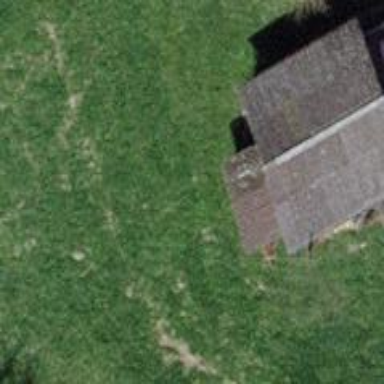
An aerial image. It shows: Gabled roof on farm auxiliary building.